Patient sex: M
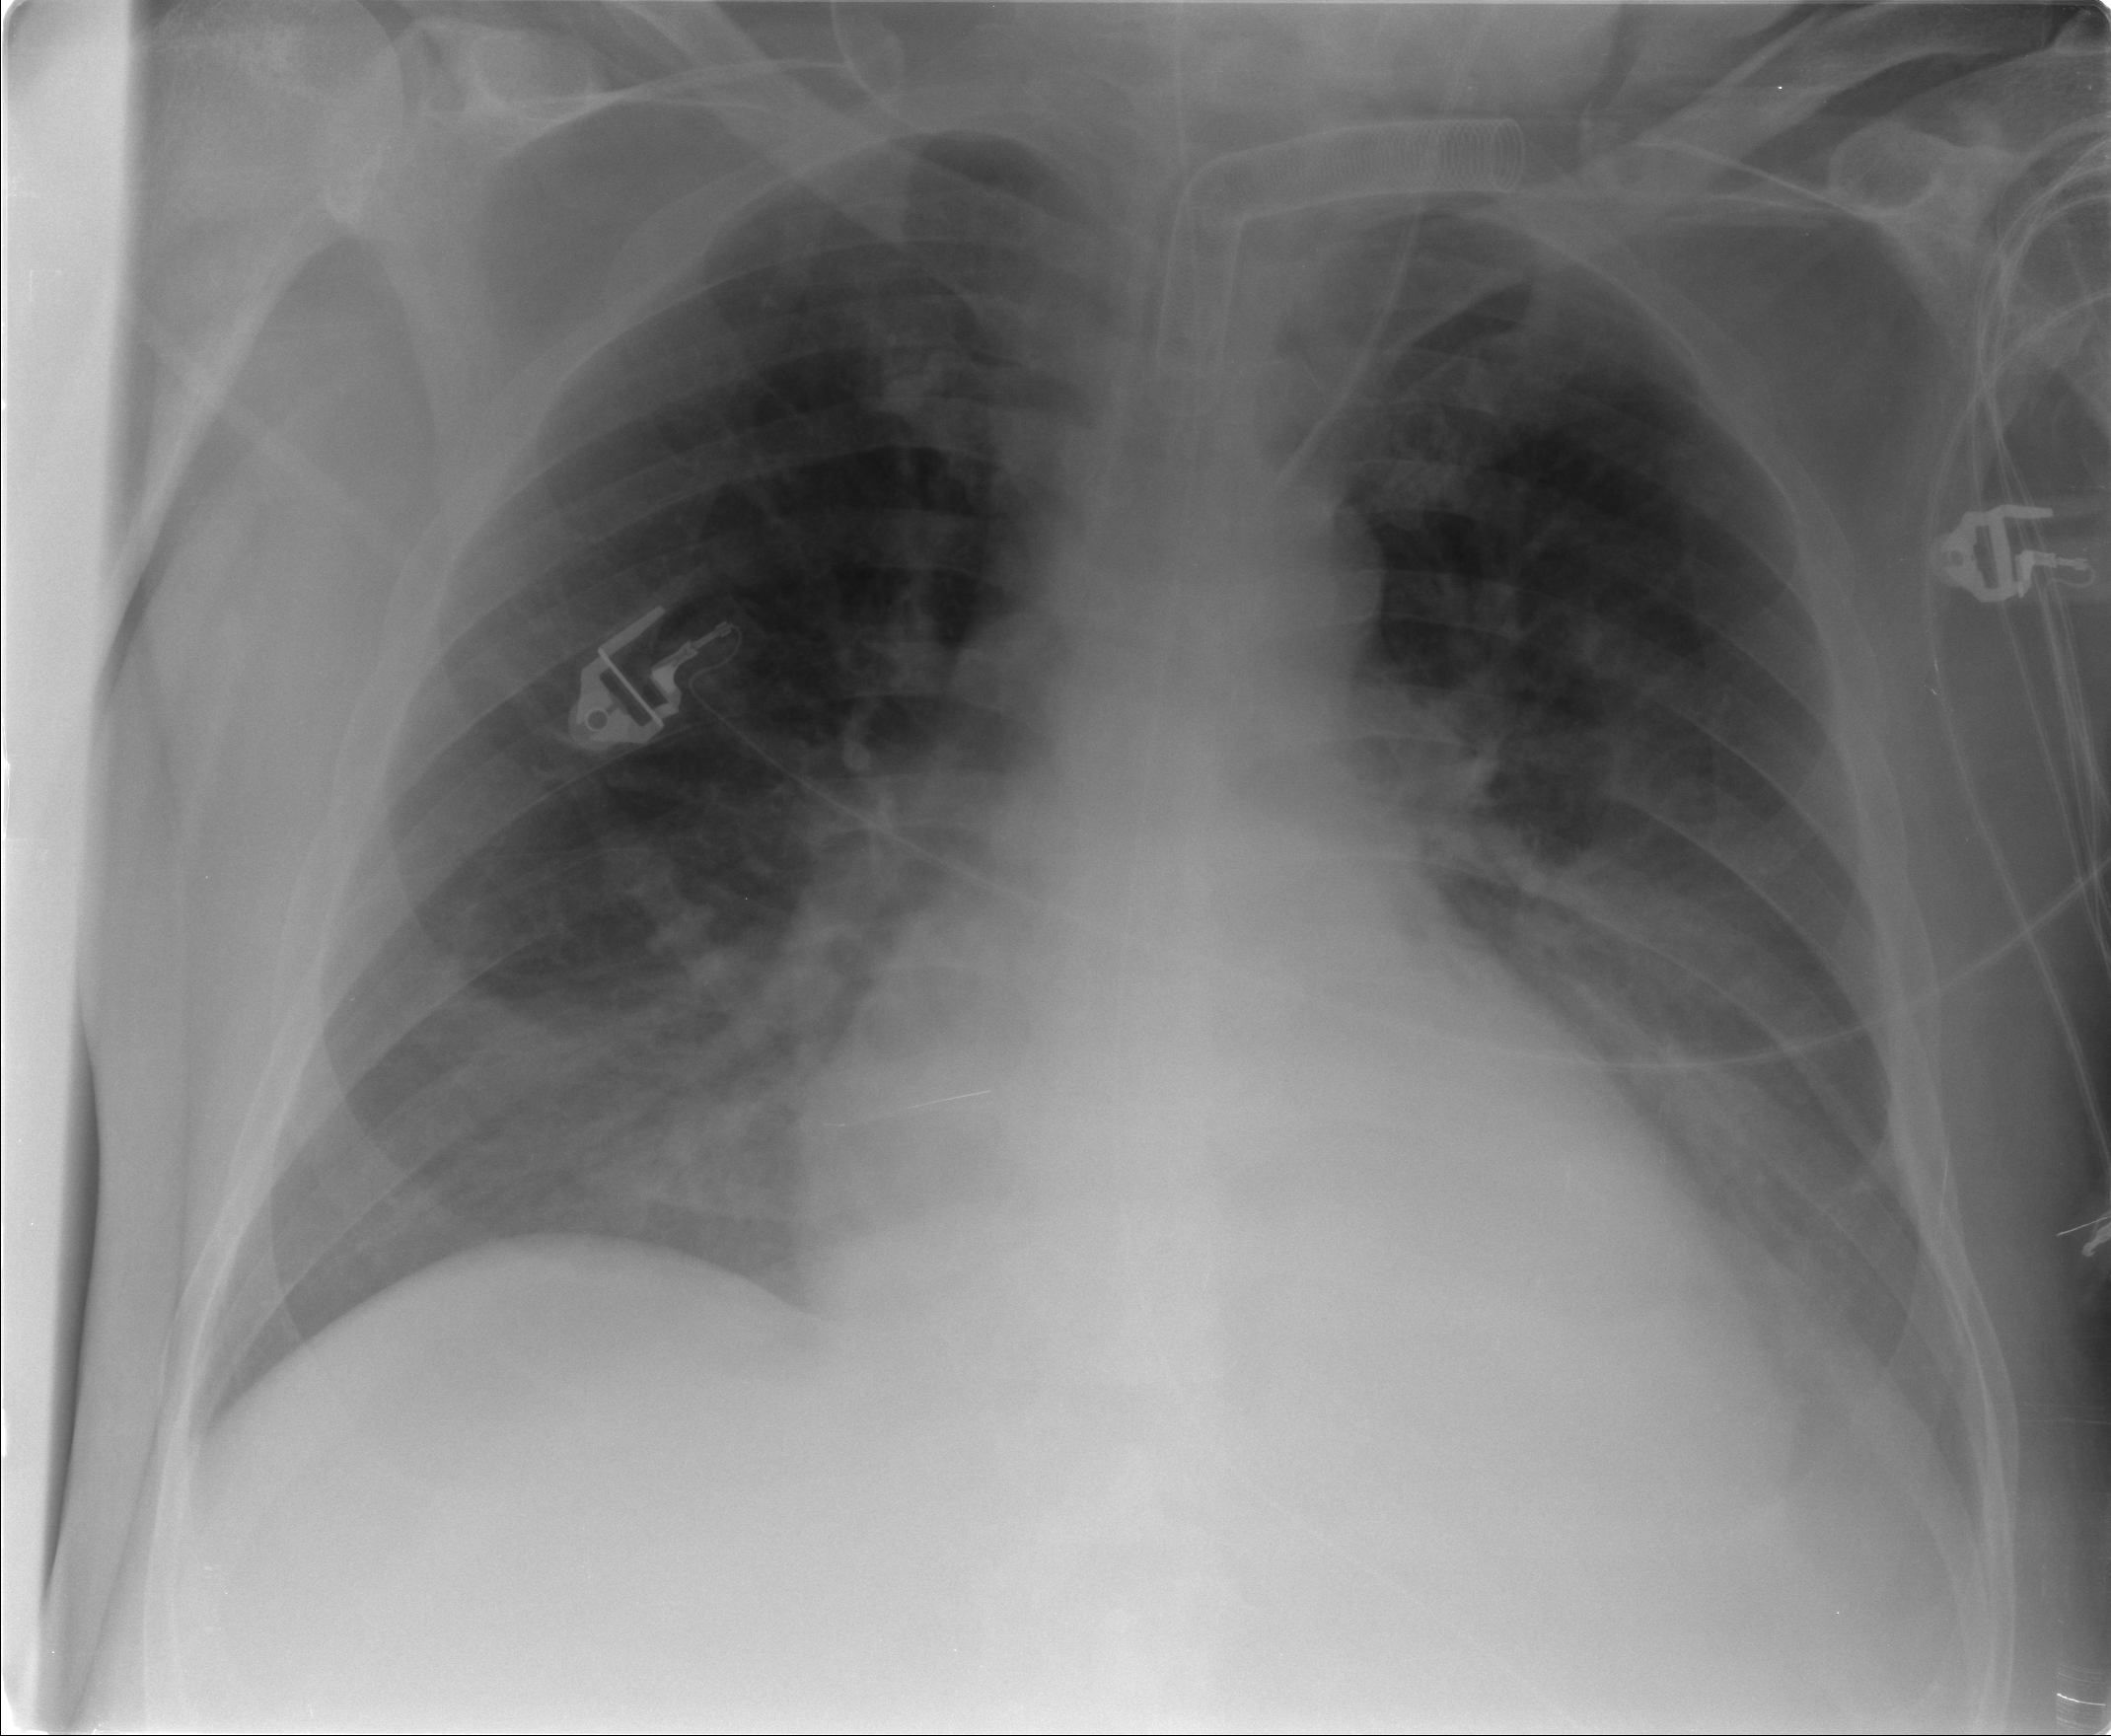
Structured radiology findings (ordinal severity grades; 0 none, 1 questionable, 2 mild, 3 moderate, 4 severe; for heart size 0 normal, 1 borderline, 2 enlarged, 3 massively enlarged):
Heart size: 2
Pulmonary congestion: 2
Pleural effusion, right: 0
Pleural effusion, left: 2
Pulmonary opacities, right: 0
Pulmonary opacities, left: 0
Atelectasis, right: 2
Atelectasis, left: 2